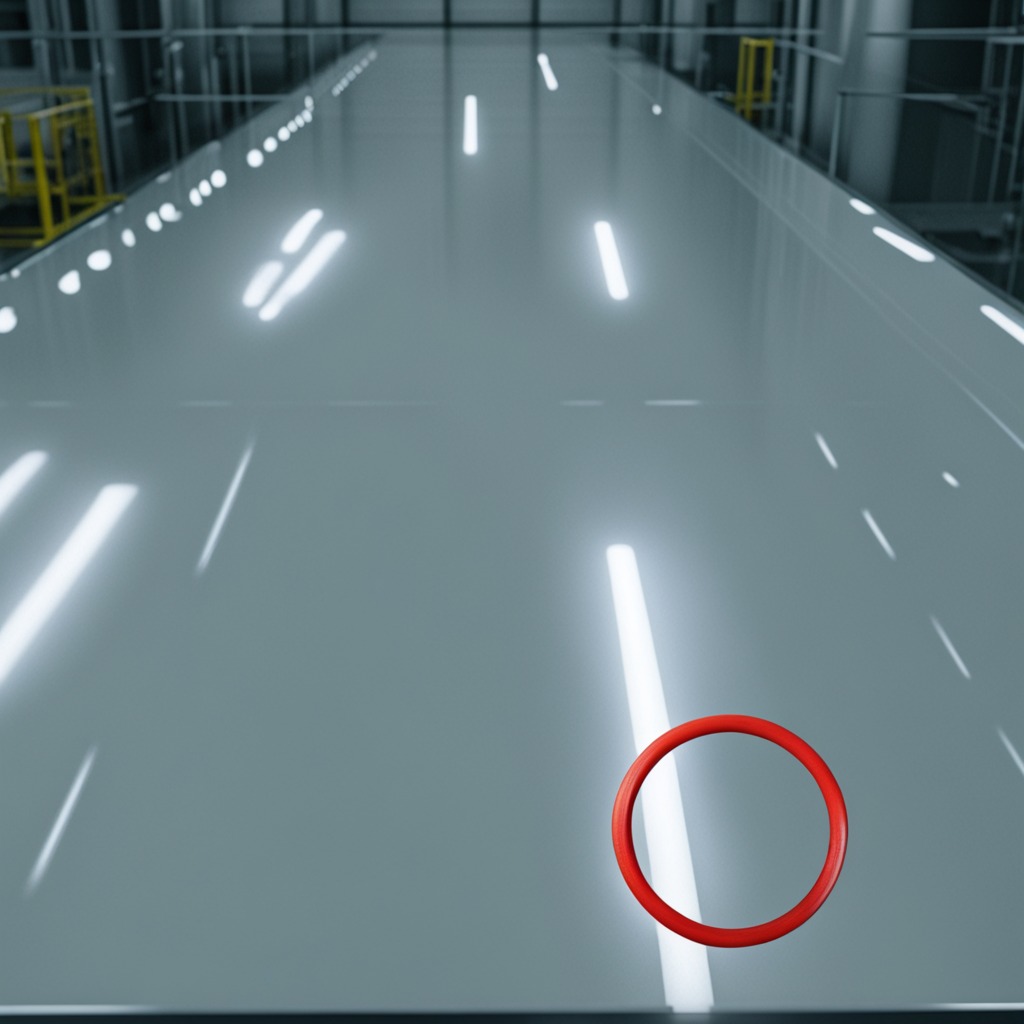
A rubber O-ring lies on the table in the ship maintenance bay.